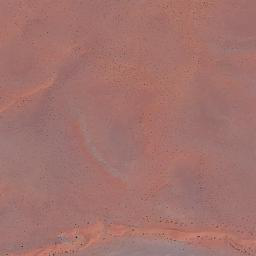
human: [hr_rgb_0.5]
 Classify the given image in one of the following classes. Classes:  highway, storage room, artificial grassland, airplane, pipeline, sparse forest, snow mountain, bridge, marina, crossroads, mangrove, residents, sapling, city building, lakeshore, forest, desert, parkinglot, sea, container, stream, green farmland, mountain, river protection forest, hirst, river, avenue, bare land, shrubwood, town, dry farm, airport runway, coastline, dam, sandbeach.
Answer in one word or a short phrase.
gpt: desert